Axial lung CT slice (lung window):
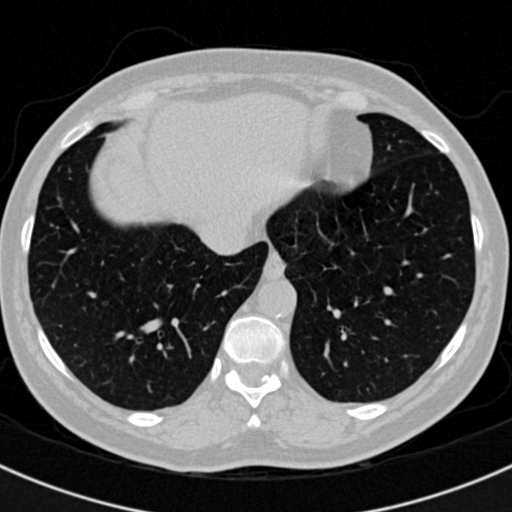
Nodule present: no